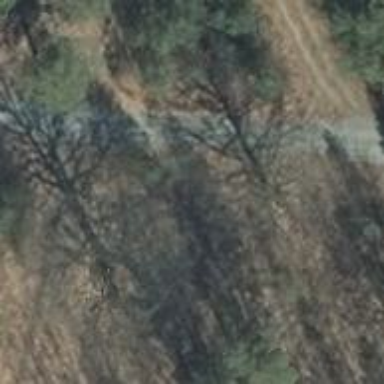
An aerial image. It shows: Dirt track road with grade 4 track type.